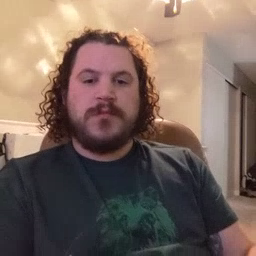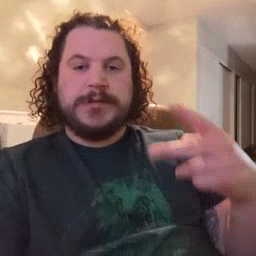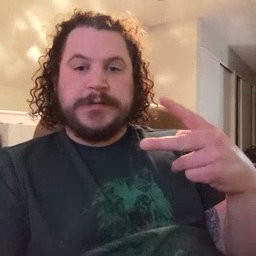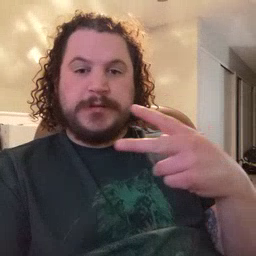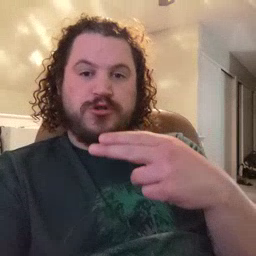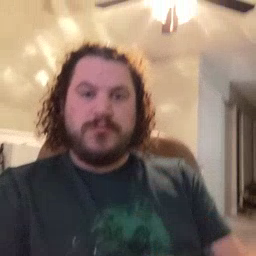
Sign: scissors